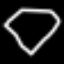
Label: diamond